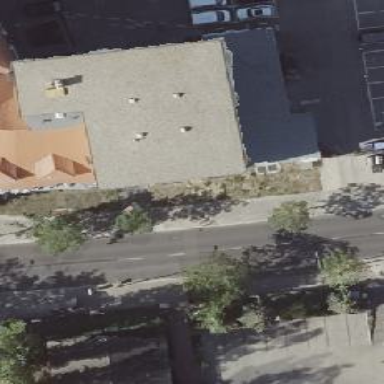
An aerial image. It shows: Office building with flat roof.